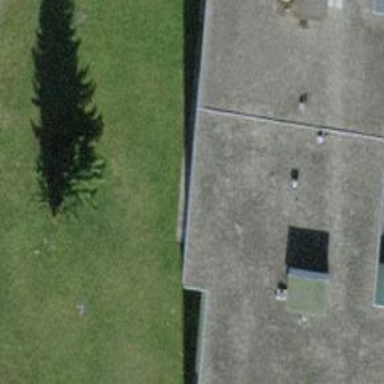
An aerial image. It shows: Flat-roofed apartment building.